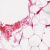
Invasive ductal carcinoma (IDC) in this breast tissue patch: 0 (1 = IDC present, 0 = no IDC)